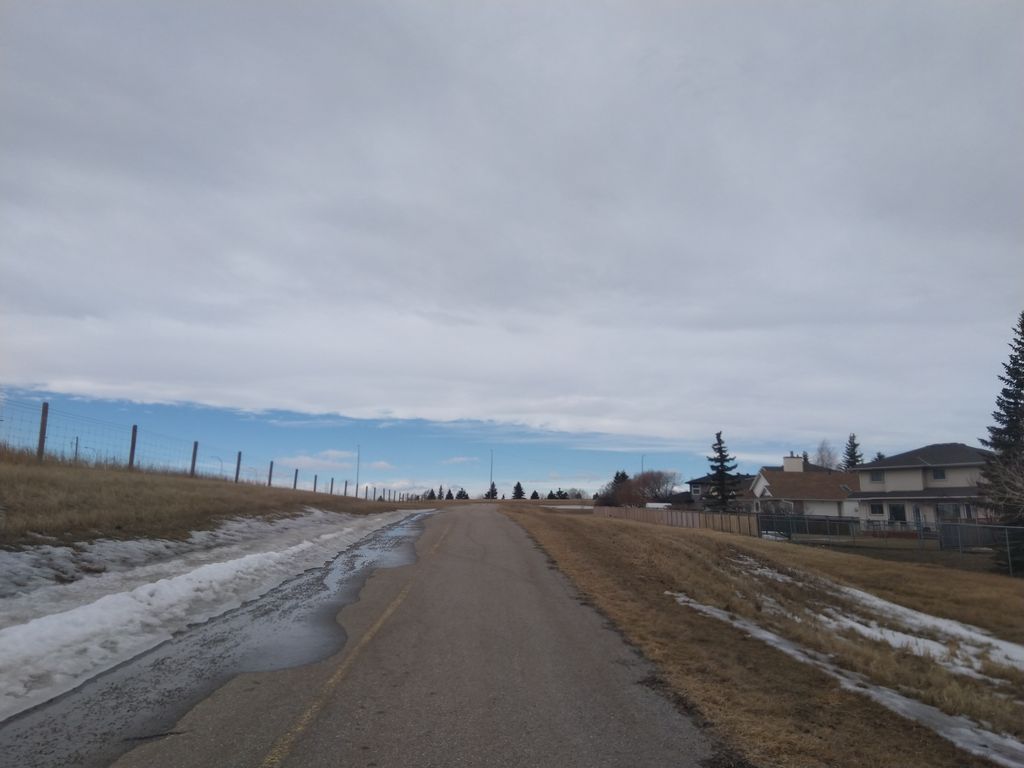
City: calgary